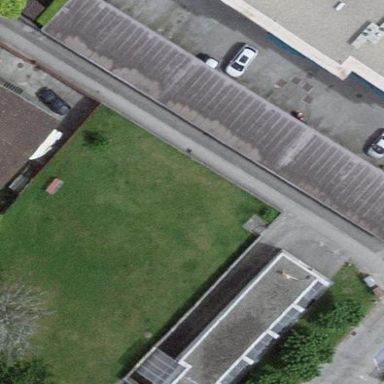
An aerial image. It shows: Garage building.